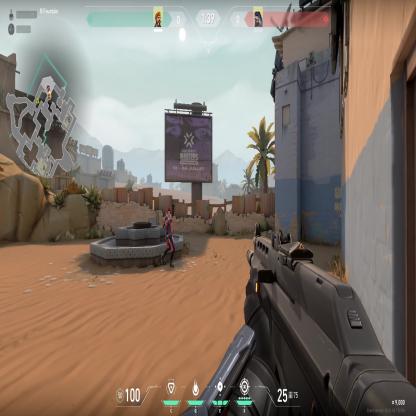
Label: enemy